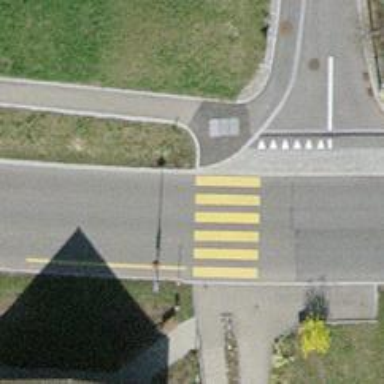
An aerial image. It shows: Road with steps.